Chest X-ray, AP view. Patient: 53 years old, sex F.
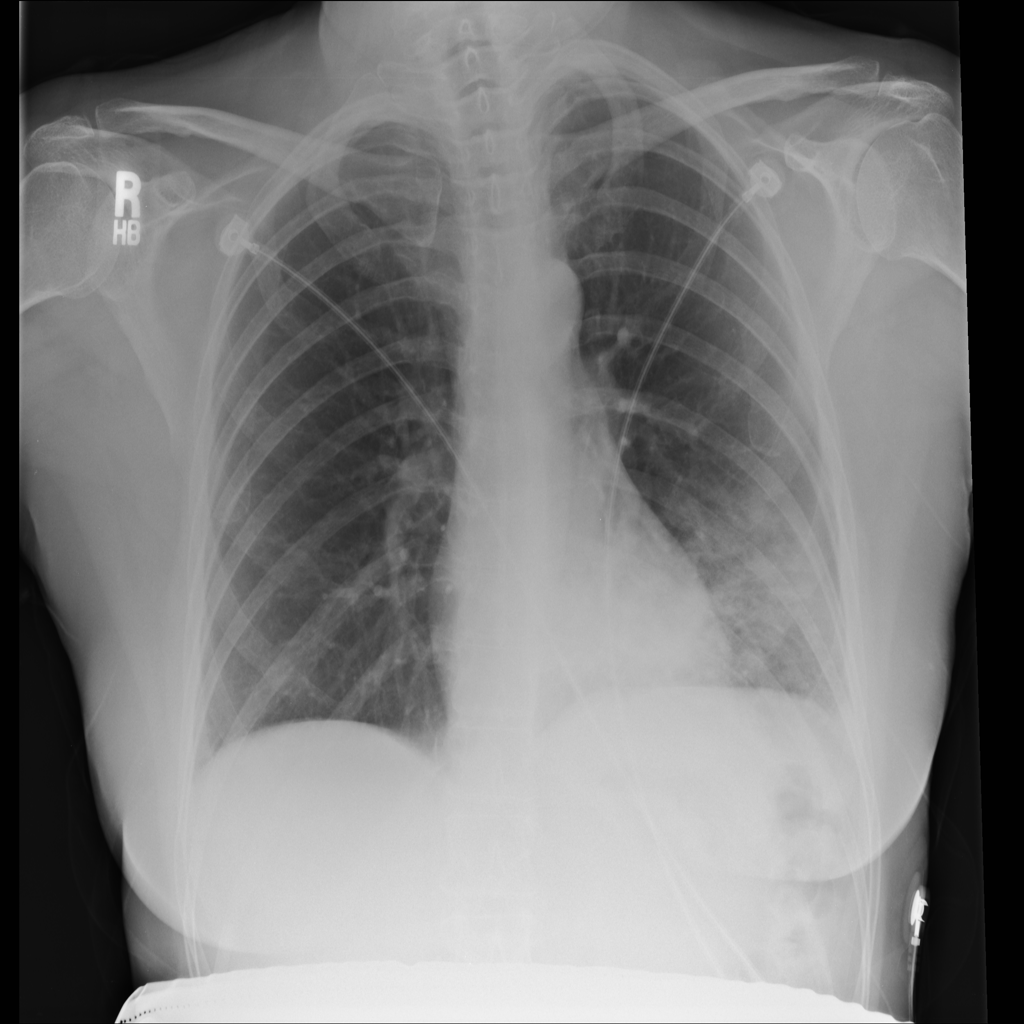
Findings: Infiltration